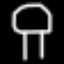
Label: mushroom